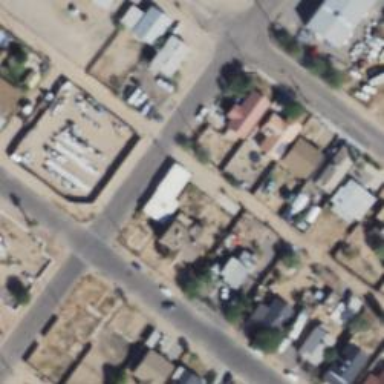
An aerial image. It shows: Alley classified as service road.